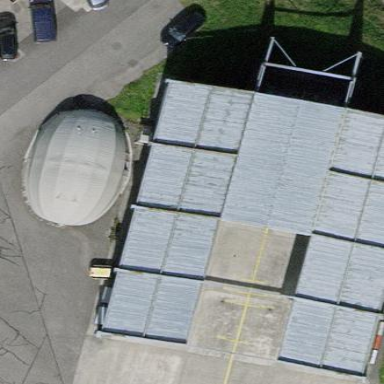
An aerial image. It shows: Hangar located at airport.